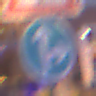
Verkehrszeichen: VorgeschriebeneFahrtrichtungGeradeausOderRechts
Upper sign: Lichtzeichenanlage
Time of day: Night
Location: Outdoor (Urban)
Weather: PartlyCloudy
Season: NotSpecified
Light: Artificial